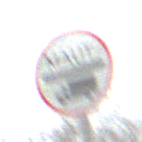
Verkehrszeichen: Mautpflicht
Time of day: MorningAfternoon
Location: Outdoor (Nature)
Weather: PartlyCloudy
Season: Autumn
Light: Natural